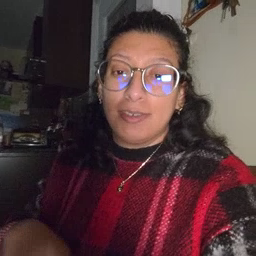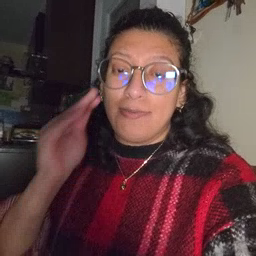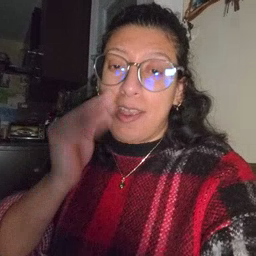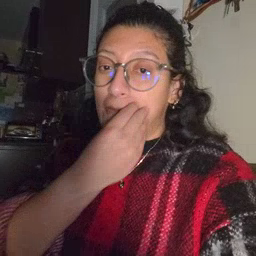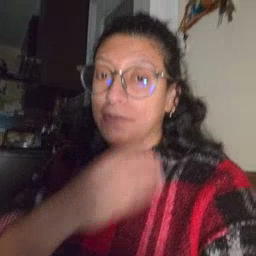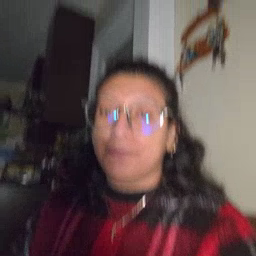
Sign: flower